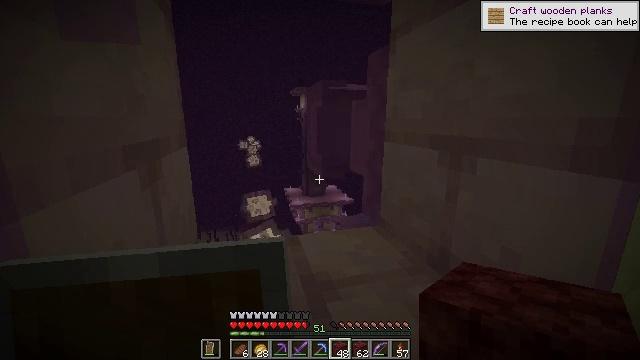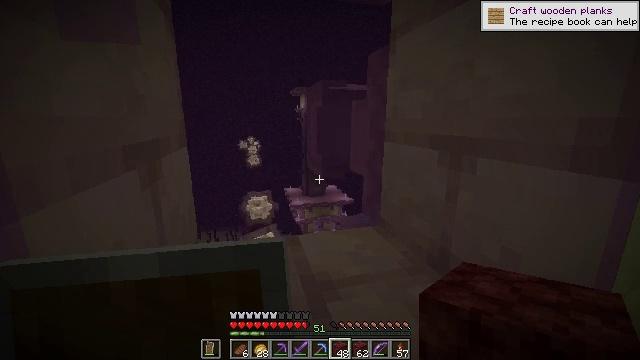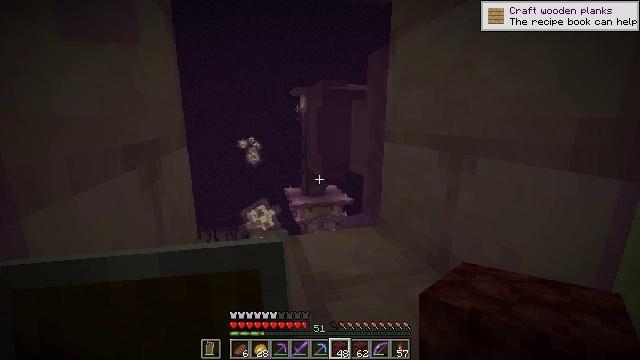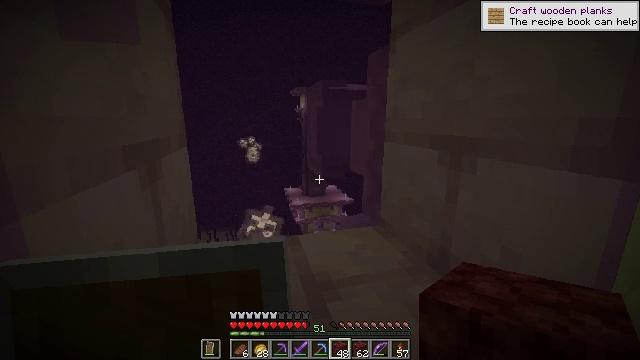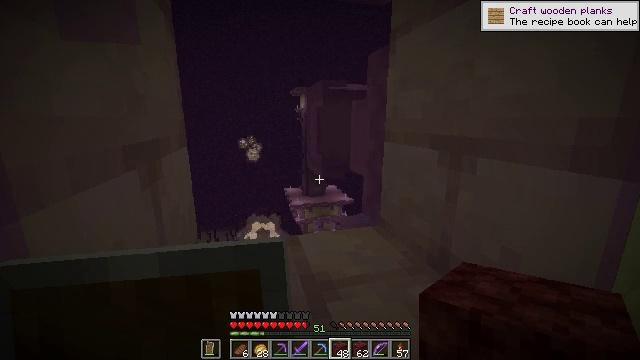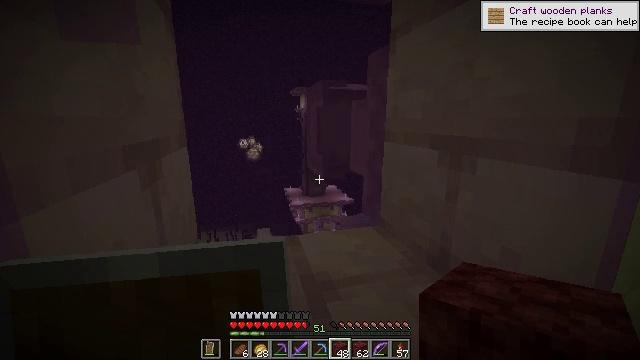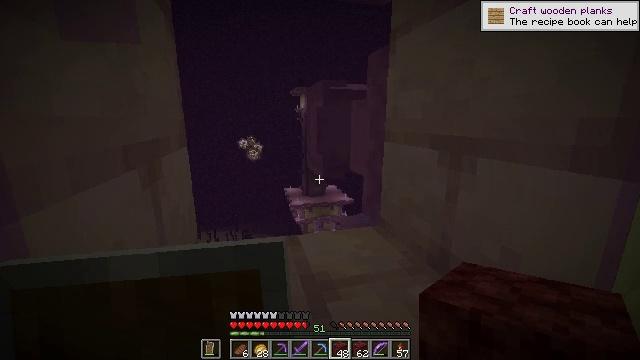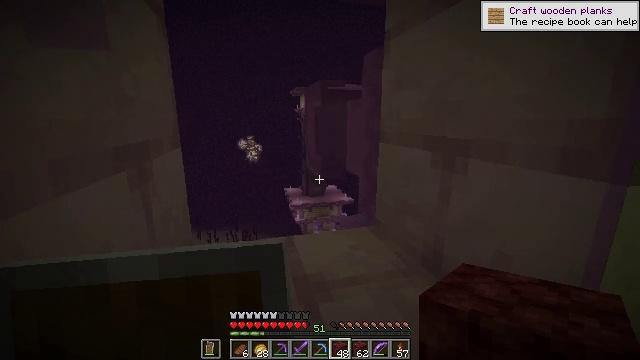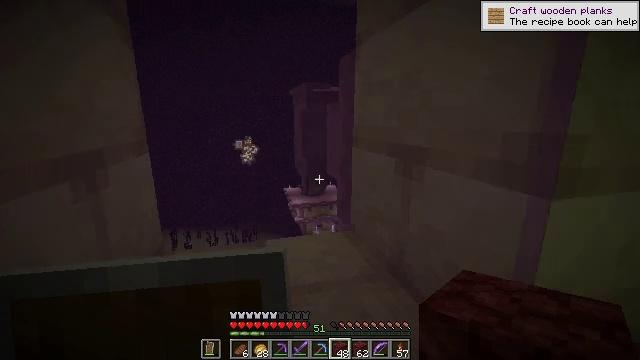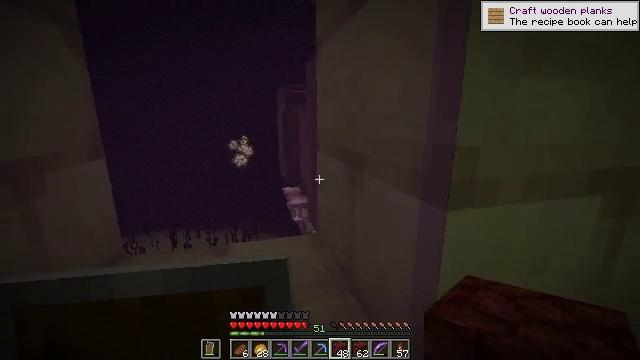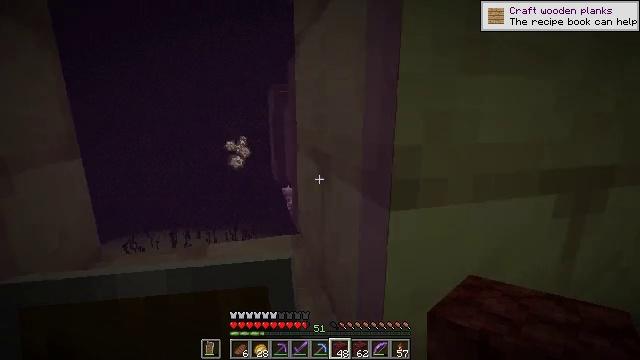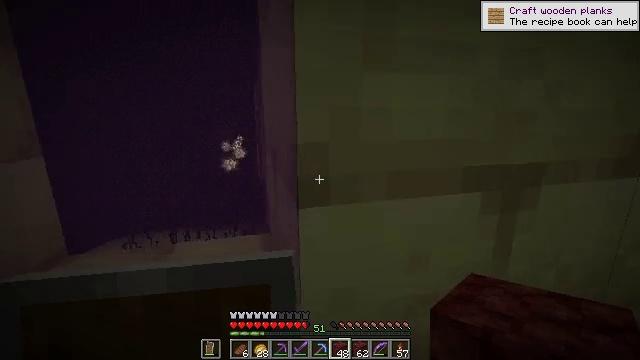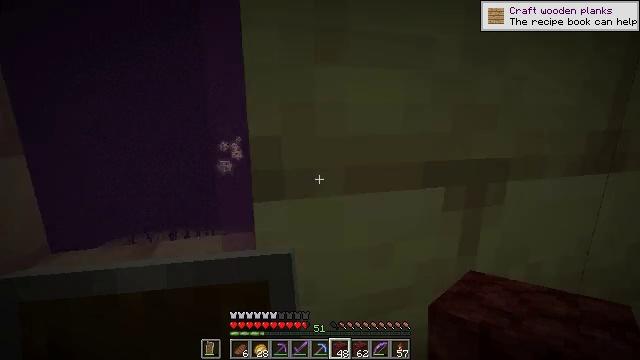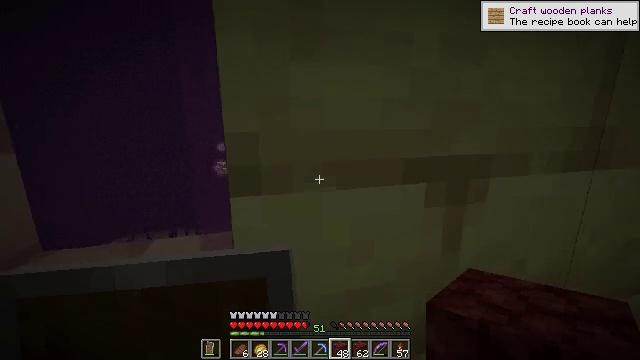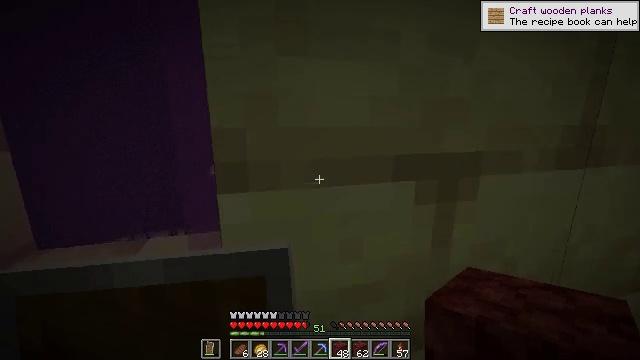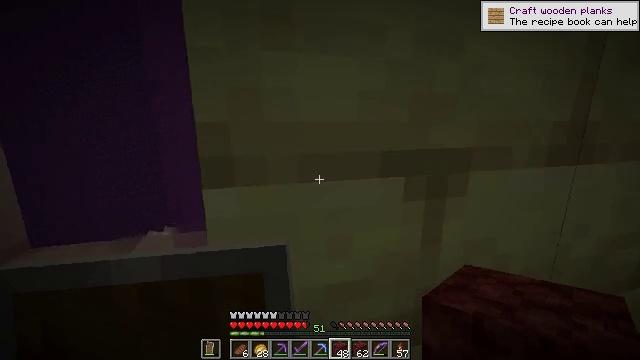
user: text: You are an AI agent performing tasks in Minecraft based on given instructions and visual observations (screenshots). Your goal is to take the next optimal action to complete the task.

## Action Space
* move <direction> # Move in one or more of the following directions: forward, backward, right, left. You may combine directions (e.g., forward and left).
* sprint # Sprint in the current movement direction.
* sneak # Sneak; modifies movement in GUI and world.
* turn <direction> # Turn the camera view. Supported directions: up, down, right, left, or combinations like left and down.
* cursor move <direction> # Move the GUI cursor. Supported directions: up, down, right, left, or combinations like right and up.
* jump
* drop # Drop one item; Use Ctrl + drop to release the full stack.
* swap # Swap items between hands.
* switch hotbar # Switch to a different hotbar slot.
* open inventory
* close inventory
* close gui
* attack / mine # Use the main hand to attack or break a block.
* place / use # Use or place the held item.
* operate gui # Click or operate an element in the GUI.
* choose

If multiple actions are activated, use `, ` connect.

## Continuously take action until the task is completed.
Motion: motion action
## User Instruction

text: Retrieve end stone bricks from the end.
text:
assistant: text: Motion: no_op
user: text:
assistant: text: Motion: no_op
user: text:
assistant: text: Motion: no_op
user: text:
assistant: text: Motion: no_op
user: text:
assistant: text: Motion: no_op
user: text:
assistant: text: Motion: no_op
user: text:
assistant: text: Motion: move right
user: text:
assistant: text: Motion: move right
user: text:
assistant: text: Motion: move right
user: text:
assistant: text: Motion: move right
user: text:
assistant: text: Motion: no_op
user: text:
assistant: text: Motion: no_op
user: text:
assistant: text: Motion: no_op
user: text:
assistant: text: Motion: no_op
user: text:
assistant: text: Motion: no_op
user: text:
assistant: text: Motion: no_op
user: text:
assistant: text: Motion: no_op
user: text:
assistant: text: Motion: no_op
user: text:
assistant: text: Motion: no_op
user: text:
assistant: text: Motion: no_op
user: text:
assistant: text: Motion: no_op
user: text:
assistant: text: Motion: no_op
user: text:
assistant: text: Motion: no_op
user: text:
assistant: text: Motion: no_op
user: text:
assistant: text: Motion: move right, turn right
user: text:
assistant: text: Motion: move right, turn right and down
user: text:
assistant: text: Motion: move right, turn right and down
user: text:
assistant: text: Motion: turn right and down
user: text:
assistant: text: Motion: turn right and down
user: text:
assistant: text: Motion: turn right and down